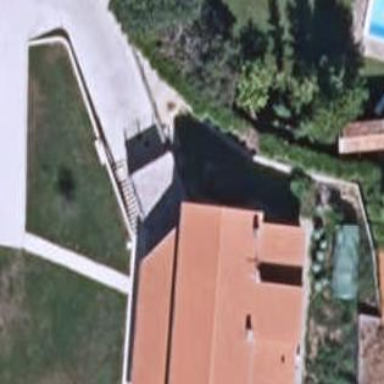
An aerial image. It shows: Simple house.